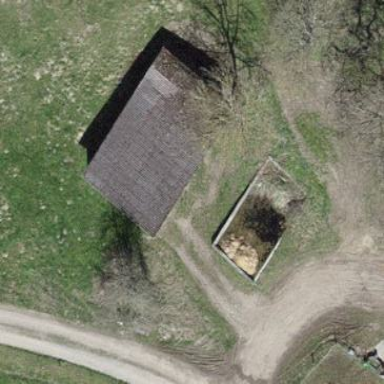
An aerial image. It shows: Farm building.